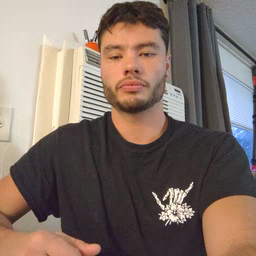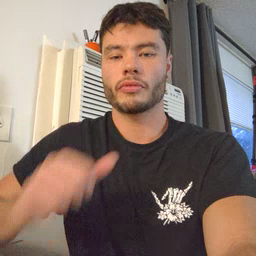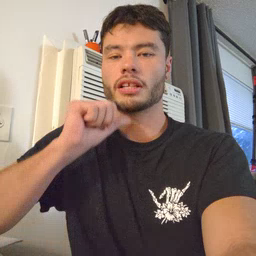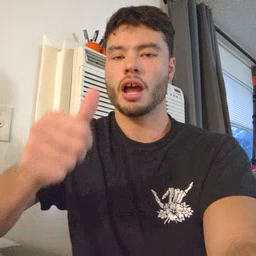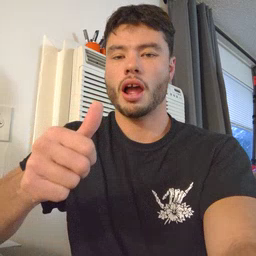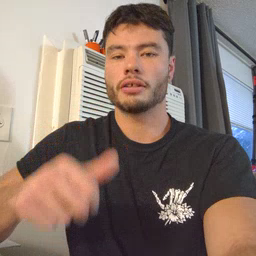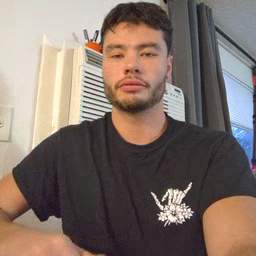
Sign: not